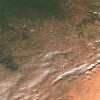
Label: land